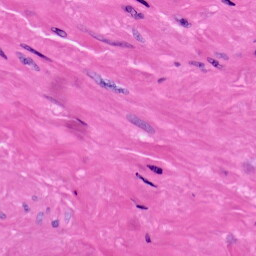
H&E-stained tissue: Prostate